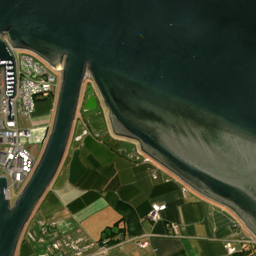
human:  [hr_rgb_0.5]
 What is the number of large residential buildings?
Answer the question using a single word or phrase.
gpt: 0

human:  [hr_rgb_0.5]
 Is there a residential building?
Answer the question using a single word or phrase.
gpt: yes

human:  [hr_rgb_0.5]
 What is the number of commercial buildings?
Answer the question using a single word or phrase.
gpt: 63

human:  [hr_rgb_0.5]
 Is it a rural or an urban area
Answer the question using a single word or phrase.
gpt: rural

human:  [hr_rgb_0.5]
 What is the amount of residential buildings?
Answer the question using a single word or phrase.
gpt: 132

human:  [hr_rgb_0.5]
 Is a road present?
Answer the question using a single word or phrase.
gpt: yes

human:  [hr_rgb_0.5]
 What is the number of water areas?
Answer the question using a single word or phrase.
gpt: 42

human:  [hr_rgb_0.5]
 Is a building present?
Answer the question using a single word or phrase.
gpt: yes

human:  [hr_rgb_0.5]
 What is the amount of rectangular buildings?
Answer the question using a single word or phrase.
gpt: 146

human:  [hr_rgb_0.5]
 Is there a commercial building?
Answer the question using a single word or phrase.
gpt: yes

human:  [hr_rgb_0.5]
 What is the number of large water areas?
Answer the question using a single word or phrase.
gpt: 4

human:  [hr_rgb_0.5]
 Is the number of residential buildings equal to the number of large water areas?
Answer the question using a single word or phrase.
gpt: no

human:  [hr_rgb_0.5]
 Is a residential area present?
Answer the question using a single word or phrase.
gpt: yes

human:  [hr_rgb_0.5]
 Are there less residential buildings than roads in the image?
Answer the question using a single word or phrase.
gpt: yes

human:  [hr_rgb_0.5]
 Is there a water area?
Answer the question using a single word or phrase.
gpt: yes

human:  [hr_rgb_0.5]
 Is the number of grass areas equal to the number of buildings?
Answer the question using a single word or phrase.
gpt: no

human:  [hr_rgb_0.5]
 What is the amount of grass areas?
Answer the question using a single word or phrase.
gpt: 102

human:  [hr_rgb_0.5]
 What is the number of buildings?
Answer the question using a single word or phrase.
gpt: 201

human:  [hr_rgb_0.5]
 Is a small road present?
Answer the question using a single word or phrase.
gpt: yes

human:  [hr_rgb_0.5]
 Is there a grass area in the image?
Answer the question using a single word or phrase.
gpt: yes

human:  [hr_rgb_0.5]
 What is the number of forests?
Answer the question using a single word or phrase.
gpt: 16

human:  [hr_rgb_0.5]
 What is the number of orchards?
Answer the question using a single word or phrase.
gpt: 22

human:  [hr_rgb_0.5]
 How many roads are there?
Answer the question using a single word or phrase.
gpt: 189

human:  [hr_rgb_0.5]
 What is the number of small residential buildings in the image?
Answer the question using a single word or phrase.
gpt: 124

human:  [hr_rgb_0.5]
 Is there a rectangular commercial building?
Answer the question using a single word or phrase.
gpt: yes

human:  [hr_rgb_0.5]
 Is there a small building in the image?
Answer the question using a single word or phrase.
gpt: yes

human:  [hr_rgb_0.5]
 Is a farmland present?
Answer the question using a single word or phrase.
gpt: yes

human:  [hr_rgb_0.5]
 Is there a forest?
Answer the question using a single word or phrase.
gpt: yes

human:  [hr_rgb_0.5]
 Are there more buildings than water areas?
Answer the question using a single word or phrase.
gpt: yes

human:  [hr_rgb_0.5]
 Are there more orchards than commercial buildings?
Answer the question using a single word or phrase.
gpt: no

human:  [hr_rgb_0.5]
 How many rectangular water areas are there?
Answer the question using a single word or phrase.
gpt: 8

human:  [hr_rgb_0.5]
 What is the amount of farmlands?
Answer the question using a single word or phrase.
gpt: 14

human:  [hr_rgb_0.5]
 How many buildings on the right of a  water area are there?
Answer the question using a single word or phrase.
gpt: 201

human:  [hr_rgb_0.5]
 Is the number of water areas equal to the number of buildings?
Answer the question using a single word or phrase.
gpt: no

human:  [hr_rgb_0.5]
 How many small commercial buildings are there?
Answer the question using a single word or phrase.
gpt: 53

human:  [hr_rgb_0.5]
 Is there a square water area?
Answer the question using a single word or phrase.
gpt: yes

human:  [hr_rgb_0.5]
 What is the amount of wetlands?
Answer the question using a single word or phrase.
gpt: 15

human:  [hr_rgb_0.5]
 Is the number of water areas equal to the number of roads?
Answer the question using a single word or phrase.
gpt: no

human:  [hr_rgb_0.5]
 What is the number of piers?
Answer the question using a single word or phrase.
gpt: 1

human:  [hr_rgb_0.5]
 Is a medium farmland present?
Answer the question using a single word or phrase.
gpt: no

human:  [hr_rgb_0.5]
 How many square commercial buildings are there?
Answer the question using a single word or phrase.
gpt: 21

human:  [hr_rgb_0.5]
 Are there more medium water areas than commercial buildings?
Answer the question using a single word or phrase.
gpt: no

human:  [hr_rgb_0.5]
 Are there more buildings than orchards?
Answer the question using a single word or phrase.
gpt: yes

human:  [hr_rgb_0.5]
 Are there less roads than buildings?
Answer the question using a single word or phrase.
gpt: yes

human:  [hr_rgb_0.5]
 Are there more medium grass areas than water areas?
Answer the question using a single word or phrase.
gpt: no

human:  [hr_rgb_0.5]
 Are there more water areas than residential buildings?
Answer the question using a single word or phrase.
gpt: no

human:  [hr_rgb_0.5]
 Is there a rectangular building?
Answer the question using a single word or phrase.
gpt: yes

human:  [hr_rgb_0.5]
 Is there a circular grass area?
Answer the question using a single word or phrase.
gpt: no

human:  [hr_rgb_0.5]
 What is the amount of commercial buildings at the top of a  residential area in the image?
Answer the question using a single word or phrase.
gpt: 63

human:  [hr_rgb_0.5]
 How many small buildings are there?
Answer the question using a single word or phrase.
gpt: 183

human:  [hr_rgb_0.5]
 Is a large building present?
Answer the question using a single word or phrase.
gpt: yes

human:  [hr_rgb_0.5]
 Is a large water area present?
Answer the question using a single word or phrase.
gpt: yes

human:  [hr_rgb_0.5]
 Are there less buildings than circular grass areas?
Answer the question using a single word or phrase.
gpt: no

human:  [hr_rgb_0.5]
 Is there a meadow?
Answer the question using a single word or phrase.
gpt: yes

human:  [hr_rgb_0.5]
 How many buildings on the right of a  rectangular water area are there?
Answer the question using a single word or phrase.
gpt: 66

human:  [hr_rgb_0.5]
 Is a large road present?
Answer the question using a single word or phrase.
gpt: no

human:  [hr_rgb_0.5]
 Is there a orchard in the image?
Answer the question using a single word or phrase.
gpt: yes

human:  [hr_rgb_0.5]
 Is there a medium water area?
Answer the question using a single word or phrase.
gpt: yes

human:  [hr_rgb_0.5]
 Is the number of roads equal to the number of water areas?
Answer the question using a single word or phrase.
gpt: no

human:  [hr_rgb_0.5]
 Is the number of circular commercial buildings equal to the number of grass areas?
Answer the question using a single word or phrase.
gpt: no

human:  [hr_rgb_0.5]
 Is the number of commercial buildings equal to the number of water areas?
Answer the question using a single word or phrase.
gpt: no

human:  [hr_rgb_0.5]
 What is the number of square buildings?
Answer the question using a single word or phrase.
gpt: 21

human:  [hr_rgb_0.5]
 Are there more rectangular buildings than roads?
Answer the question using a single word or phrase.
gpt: no

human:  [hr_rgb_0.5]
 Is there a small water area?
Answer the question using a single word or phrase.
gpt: yes